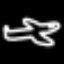
Label: airplane